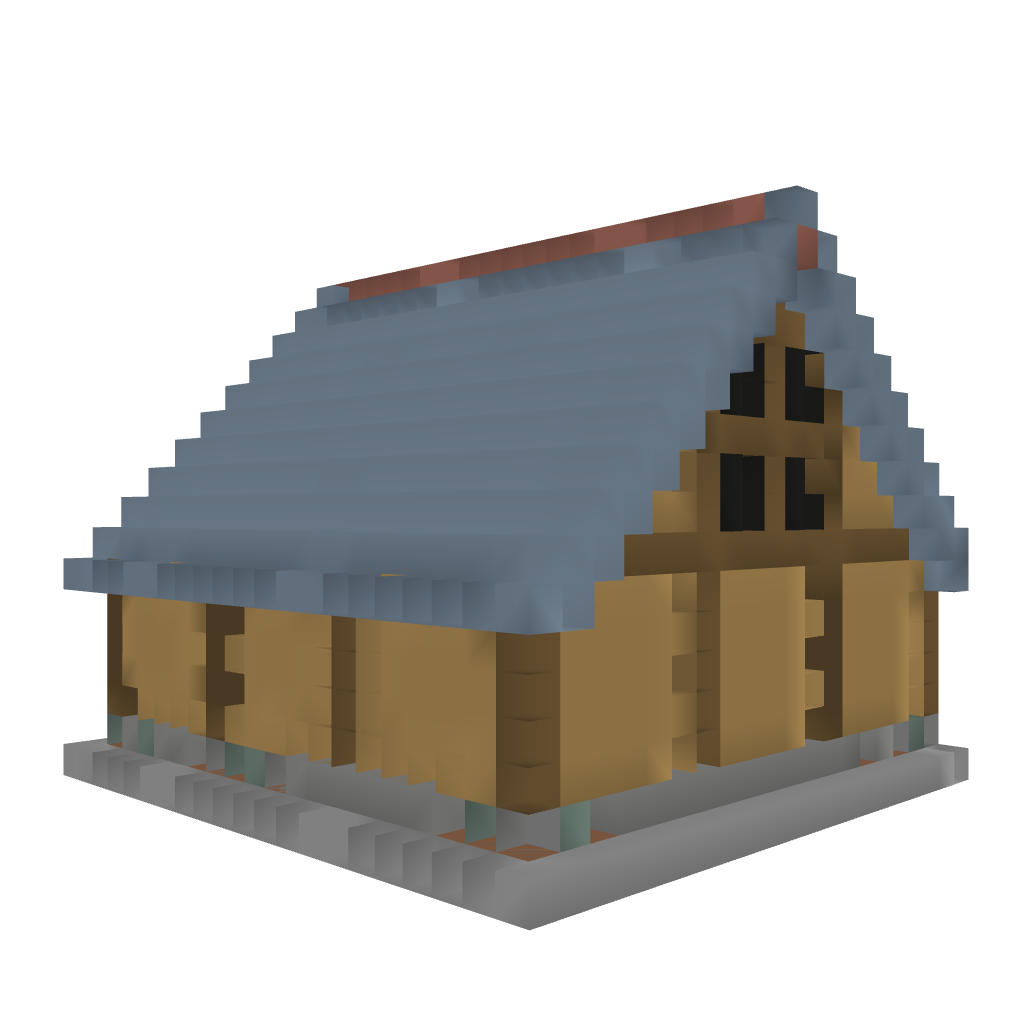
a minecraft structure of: Barn_Large